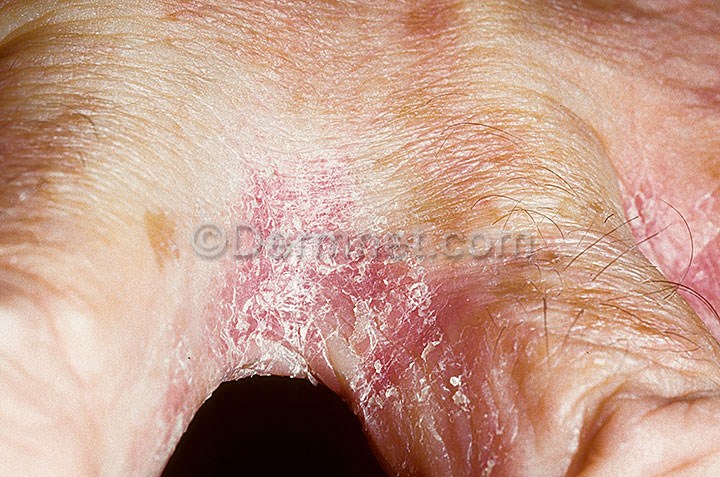
Disease: Tinea Ringworm Candidiasis and other Fungal Infections